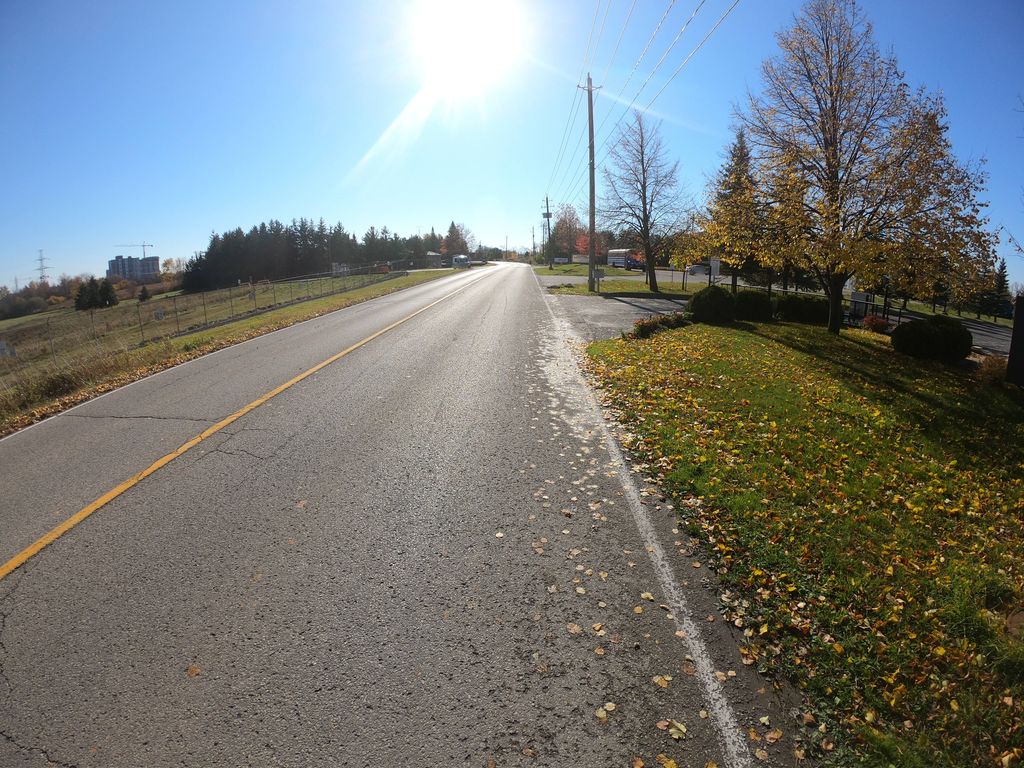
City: kitchener-waterloo